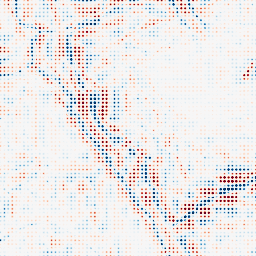
Category: wavelet
Decomposition family: wavelet_reverse_biorthogonal
Decomposition parameters: wavelet: rbio5.5
level: 4
Upsampling method: sinc_blackman
Upsampling parameters: scale: 8
kernel_size: 4
Upsampling scale: 8